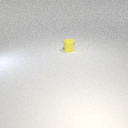
small yellow rubber cylinder